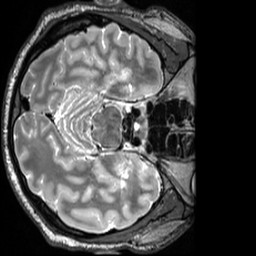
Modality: T2w
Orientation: axial
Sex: male